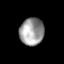
Tissue: skin
Cell type: Epithelial cells
Senescence score: 0.2761
Nuclear area (px): 646
Mean DAPI intensity: 156.991